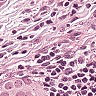
Metastatic tissue present: no